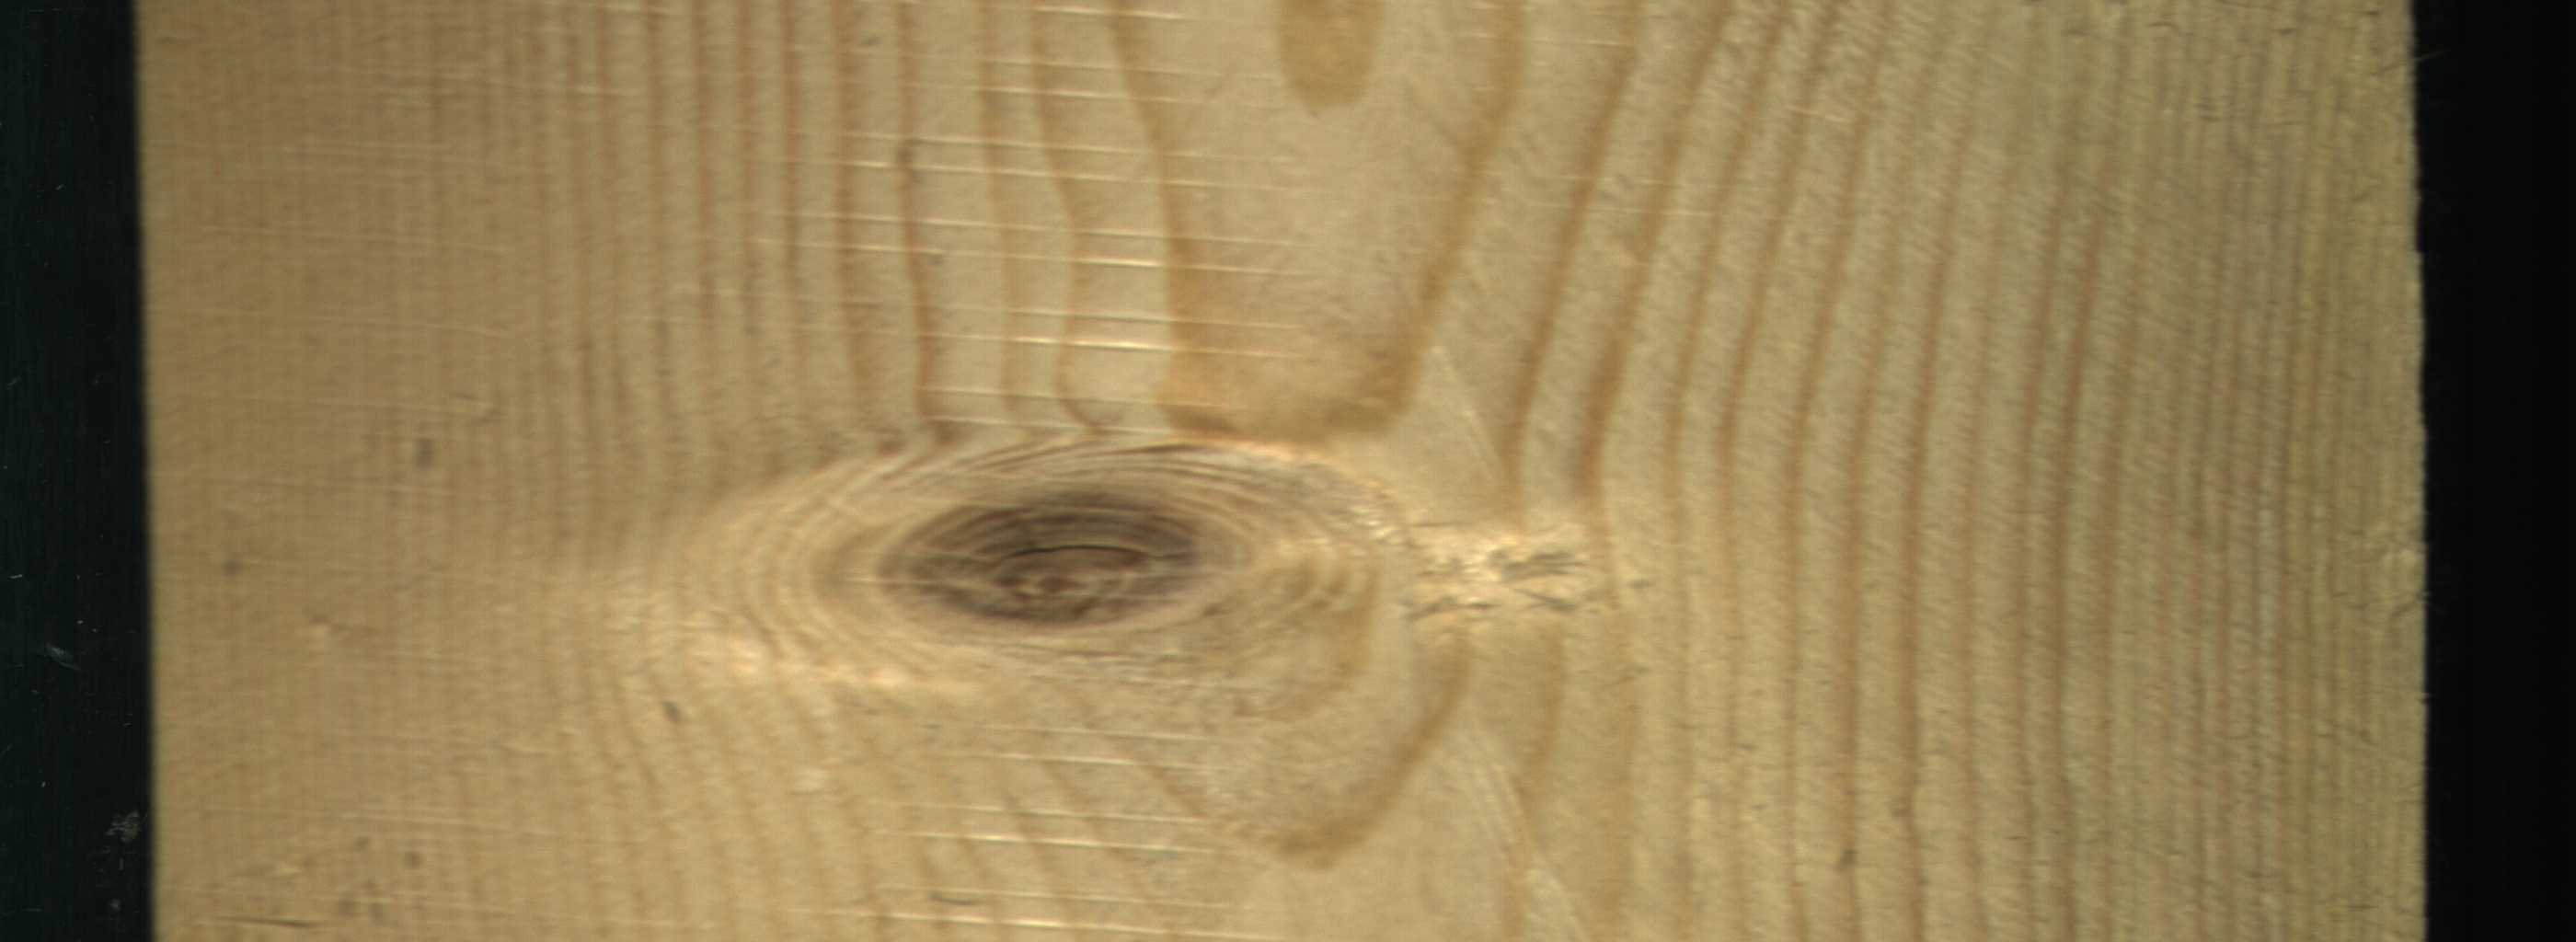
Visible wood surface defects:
Live_Knot